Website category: auto
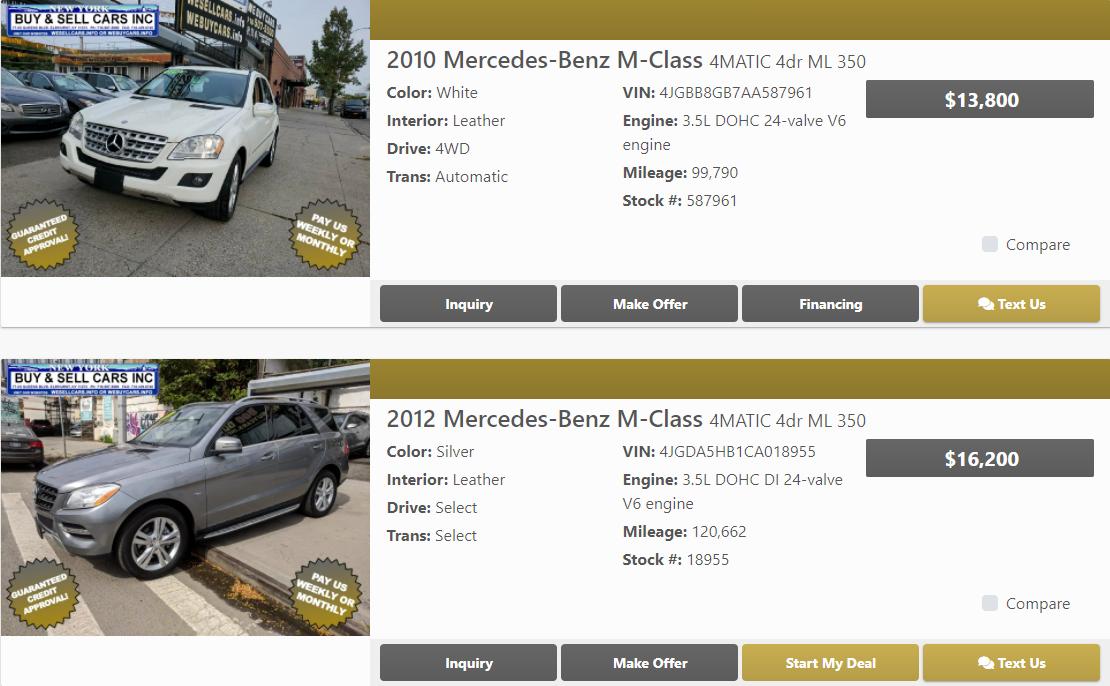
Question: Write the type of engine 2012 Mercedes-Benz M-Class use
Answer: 3.5L DOHC DI 24-valve V6 engine

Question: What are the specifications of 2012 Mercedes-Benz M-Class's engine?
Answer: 3.5L DOHC DI 24-valve V6 engine

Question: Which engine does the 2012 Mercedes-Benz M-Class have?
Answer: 3.5L DOHC DI 24-valve V6 engine

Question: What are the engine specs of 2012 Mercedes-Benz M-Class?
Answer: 3.5L DOHC DI 24-valve V6 engine

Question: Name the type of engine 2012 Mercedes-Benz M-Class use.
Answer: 3.5L DOHC DI 24-valve V6 engine

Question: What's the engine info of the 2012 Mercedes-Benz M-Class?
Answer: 3.5L DOHC DI 24-valve V6 engine

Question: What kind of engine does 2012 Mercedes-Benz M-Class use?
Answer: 3.5L DOHC DI 24-valve V6 engine

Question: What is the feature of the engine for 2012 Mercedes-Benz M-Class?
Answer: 3.5L DOHC DI 24-valve V6 engine

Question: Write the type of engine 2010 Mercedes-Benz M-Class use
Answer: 3.5L DOHC 24-valve V6 engine

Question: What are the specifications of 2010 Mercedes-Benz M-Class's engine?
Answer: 3.5L DOHC 24-valve V6 engine

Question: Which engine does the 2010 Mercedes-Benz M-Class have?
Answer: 3.5L DOHC 24-valve V6 engine

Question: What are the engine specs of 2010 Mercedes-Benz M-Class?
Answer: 3.5L DOHC 24-valve V6 engine

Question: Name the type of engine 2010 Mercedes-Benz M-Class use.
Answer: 3.5L DOHC 24-valve V6 engine

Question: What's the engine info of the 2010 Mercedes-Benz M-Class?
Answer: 3.5L DOHC 24-valve V6 engine

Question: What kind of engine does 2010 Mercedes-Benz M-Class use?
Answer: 3.5L DOHC 24-valve V6 engine

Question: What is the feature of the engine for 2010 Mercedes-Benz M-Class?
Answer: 3.5L DOHC 24-valve V6 engine

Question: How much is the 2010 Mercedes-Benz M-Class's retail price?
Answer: $13,800

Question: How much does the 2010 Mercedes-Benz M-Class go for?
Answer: $13,800

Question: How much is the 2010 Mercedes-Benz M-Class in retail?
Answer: $13,800

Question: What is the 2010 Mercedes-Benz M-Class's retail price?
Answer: $13,800

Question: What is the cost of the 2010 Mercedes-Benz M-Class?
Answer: $13,800

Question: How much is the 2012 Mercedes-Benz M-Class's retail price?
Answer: $16,200

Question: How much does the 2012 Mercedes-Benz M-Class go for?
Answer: $16,200

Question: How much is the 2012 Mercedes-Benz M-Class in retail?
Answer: $16,200

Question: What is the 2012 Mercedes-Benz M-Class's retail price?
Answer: $16,200

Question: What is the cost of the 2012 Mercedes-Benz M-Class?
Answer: $16,200

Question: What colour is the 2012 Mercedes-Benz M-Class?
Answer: Silver

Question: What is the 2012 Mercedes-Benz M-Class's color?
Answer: Silver

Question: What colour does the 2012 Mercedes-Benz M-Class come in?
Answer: Silver

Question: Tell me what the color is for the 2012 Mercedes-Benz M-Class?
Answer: Silver

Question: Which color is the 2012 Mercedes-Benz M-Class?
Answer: Silver

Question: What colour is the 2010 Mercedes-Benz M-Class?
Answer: White

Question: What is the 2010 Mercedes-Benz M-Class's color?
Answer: White

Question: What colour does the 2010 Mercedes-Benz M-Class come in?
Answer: White

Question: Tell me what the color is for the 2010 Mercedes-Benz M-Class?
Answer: White

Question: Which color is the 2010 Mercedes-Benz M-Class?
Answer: White

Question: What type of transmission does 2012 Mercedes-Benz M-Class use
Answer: Select

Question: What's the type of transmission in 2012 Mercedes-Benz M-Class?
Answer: Select

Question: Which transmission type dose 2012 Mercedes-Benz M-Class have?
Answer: Select

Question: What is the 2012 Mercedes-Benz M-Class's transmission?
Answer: Select

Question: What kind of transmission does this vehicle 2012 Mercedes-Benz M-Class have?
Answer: Select

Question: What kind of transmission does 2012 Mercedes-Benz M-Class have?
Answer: Select

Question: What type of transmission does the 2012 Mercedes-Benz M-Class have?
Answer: Select

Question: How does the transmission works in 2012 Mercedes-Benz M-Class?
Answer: Select

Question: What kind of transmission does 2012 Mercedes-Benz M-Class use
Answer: Select

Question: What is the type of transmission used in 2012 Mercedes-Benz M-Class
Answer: Select

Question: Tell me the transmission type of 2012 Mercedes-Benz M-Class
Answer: Select

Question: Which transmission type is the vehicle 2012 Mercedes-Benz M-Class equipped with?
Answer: Select

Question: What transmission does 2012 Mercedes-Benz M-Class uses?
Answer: Select

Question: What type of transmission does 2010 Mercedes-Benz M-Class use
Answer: Automatic

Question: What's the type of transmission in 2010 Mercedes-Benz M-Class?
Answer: Automatic

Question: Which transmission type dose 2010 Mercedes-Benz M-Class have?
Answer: Automatic

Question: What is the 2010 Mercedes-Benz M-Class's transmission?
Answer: Automatic

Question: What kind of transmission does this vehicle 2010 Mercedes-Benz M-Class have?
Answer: Automatic

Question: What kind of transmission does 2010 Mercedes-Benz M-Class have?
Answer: Automatic

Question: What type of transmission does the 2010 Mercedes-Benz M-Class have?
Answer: Automatic

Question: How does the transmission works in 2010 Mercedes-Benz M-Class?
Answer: Automatic

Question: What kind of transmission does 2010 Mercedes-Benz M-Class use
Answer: Automatic

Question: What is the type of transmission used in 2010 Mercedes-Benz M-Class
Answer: Automatic

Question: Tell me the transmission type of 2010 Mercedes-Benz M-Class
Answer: Automatic

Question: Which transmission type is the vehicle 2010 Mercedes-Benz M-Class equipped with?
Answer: Automatic

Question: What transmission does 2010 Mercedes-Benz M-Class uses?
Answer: Automatic

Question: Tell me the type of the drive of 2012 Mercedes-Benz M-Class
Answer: Select

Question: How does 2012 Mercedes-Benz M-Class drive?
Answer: Select